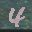
Label: 4